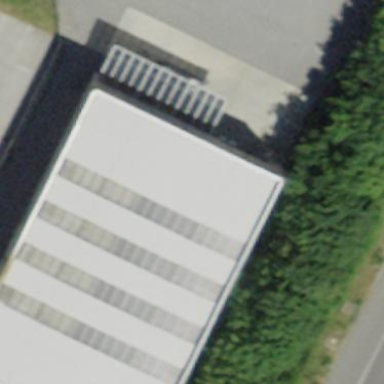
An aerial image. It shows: Industrial building.